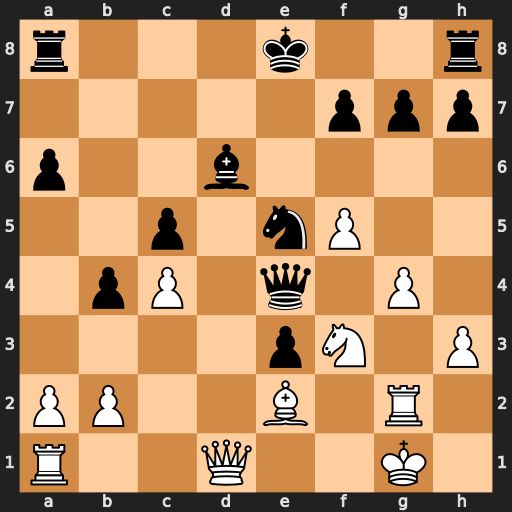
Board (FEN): r3k2r/5ppp/p2b4/2p1nP2/1pP1q1P1/4pN1P/PP2B1R1/R2Q2K1
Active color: w
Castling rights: kq
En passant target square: -
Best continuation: Qxd6 Nxf3+ Bxf3